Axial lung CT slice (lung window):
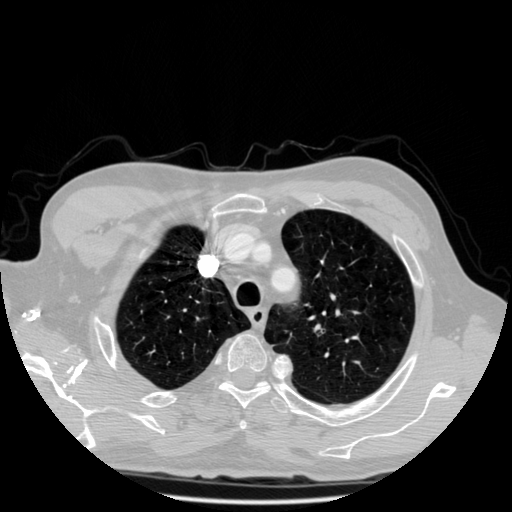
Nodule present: no